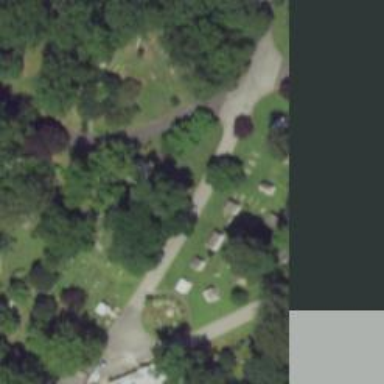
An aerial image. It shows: View of cemetery with graves.